Field crop: maize
Growth stage: 2
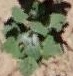
Species: chenopodium